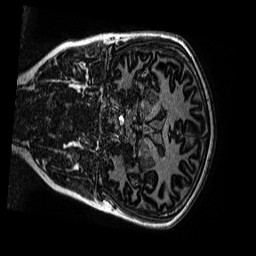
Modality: MP2RAGE
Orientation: coronal
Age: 14
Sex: female
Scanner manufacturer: siemens
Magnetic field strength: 3 T
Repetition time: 4 s
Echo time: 0.00299 s